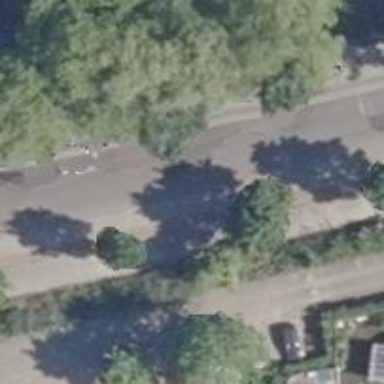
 featuring both sidewalk on either side. It has dedicated lane for cyclists on the left and separate track on the right."